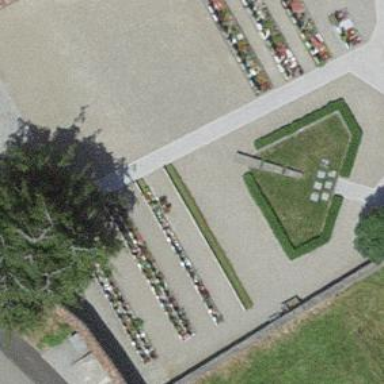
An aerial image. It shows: Cemetery.